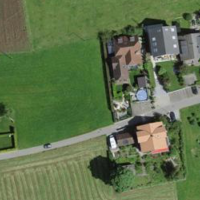
EUNIS habitat code: 55
Species observed at this site:
Hippocrepis emerus